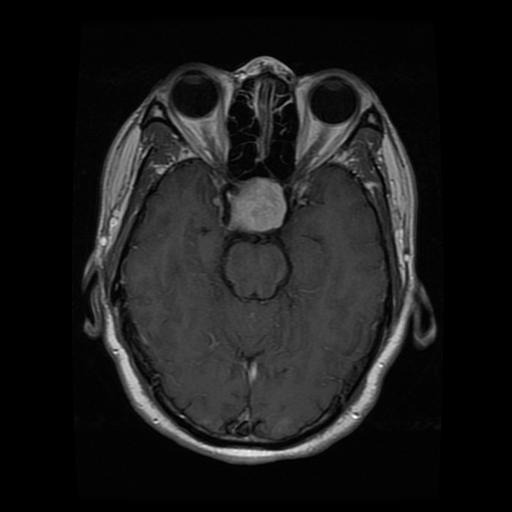
Label: pituitary